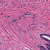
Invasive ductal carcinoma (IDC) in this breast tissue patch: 0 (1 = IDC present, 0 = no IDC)